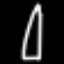
Label: pencil